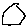
Label: hexagon